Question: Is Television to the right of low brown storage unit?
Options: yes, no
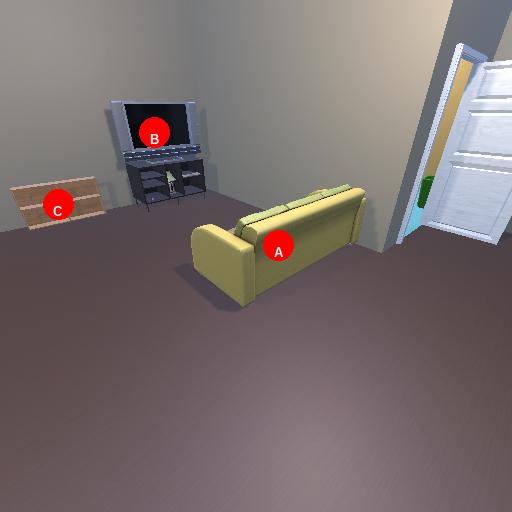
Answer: yes